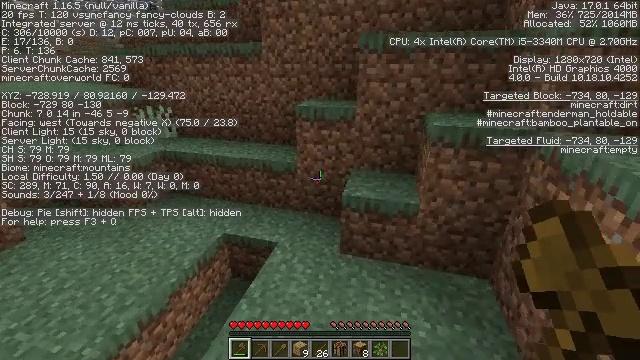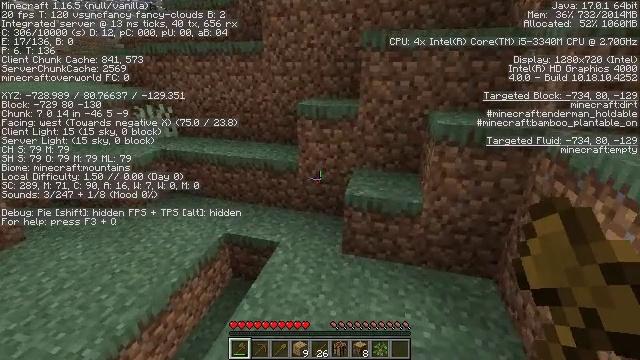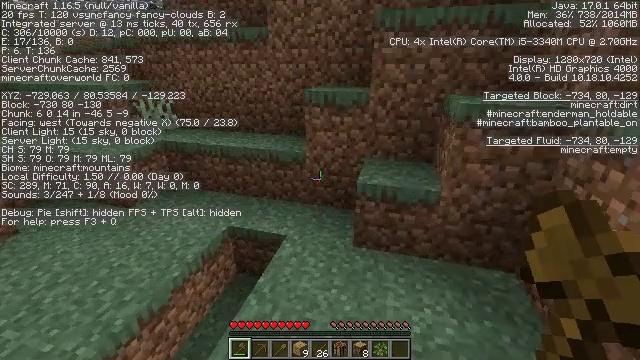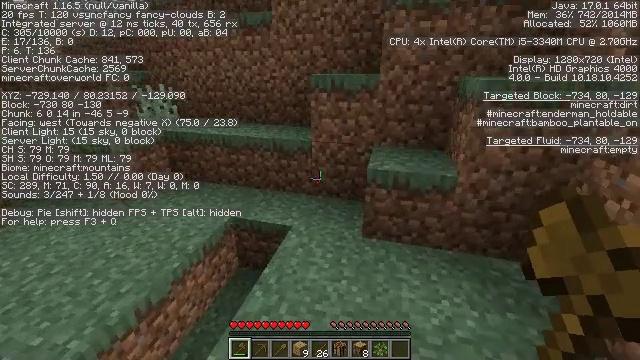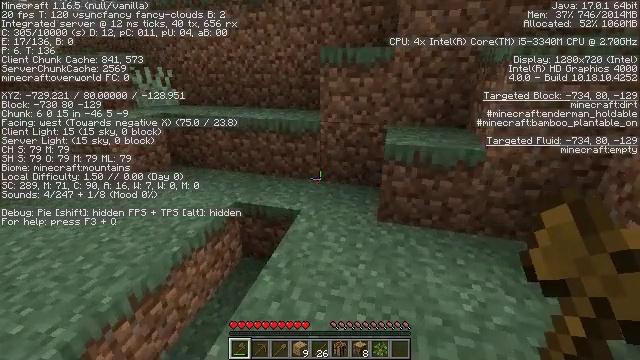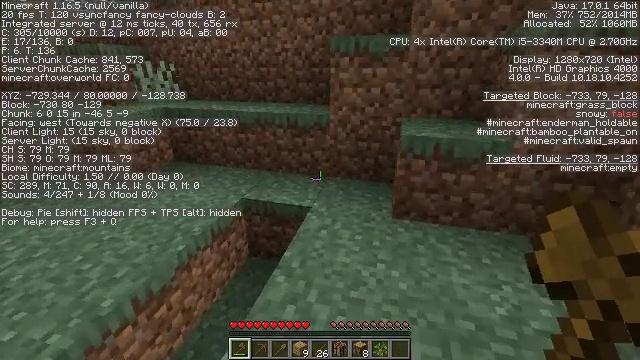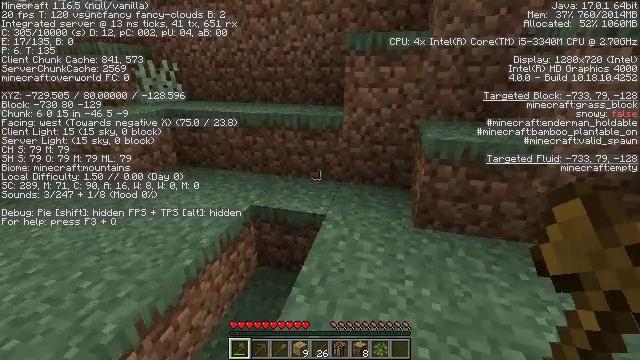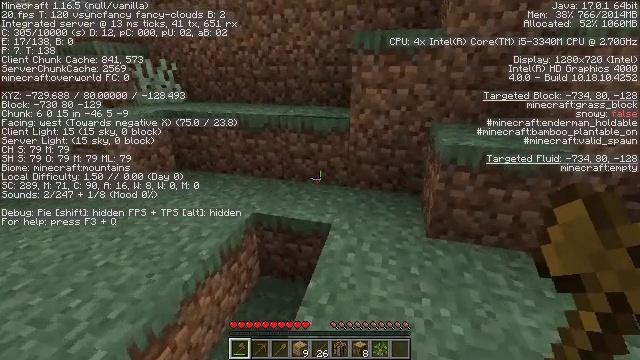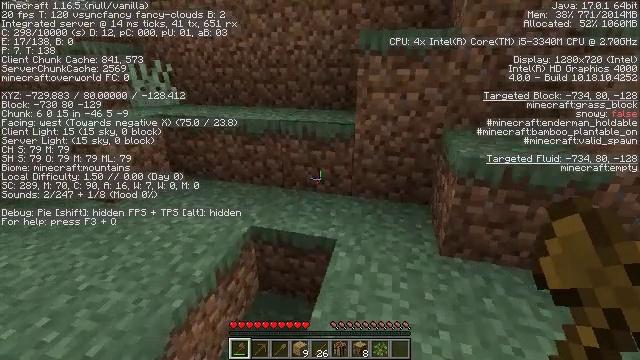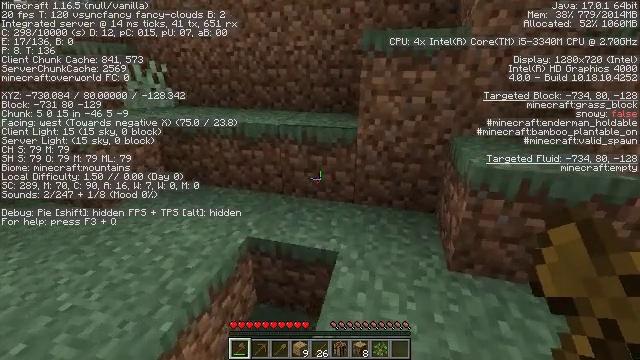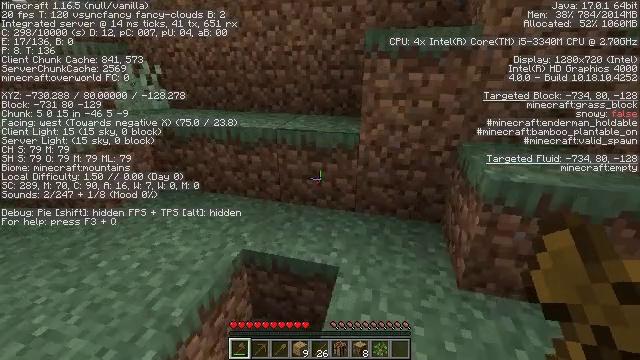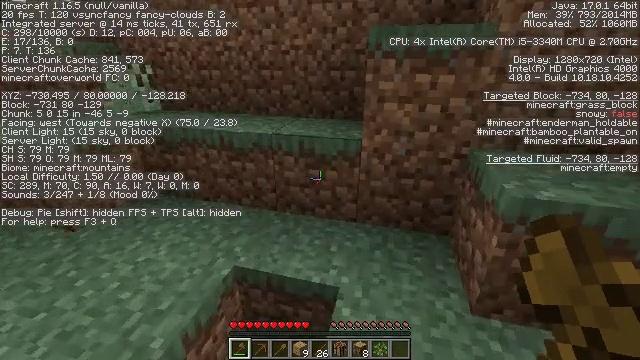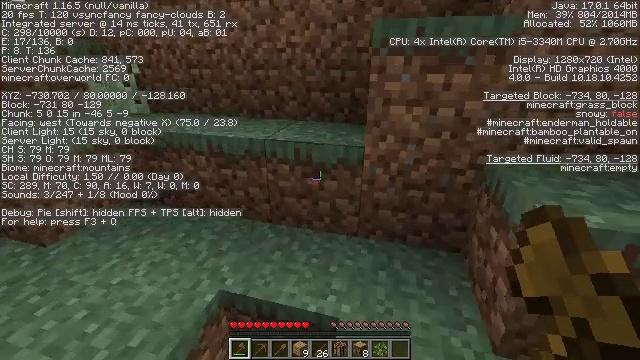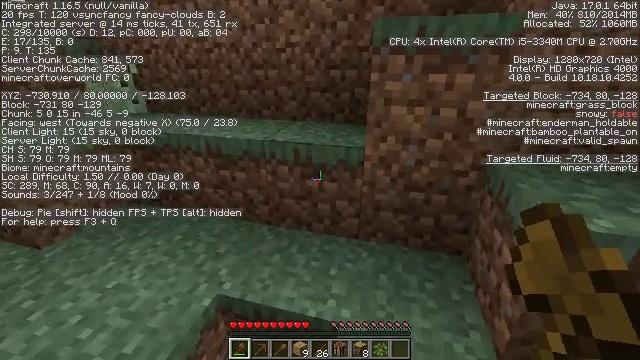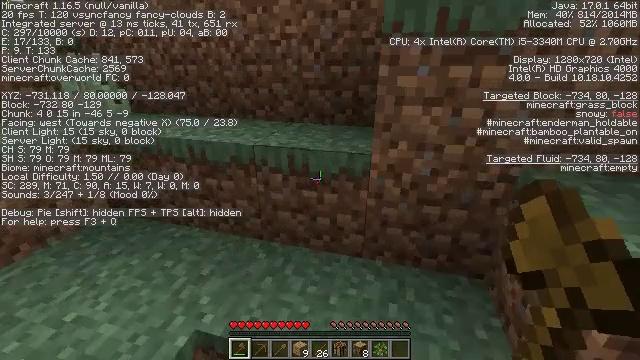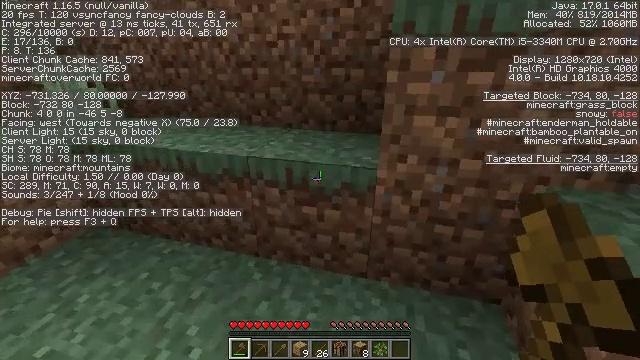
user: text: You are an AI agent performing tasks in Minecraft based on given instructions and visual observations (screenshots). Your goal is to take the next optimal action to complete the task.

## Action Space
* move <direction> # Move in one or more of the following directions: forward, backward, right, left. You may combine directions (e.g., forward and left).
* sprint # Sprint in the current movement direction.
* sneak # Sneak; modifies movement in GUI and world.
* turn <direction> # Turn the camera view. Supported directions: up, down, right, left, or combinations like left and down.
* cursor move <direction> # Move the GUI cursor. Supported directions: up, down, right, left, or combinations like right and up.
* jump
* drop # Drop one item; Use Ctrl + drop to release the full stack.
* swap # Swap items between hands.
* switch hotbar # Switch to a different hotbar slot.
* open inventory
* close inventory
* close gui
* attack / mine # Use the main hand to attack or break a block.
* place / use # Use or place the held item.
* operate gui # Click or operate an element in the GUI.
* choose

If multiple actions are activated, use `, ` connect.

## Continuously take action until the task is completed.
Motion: motion action
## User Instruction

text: Break the spruce leaves to clear the area.
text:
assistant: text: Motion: move forward and move left
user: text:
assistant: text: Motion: move forward and move left
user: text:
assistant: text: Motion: move forward and move left
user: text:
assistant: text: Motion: move forward and move left
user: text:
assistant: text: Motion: move forward and move left
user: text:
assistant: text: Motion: move forward
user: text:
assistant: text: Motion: move forward
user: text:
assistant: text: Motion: move forward
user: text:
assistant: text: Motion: move forward
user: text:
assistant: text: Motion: move forward
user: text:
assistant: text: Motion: move forward
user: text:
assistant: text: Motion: move forward
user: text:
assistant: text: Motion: move forward
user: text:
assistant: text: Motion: move forward
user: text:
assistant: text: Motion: move forward
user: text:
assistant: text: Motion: move forward
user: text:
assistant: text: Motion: move forward
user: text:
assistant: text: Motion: move forward
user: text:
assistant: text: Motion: move forward and move left
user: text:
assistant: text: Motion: move forward and move left
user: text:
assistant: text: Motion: move forward and move left
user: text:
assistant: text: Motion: move forward and move left
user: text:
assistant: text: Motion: move forward and move left
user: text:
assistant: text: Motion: move forward and move left
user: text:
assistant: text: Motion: move forward and move left
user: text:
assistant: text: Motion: move forward and move left
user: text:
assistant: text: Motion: move forward and move left
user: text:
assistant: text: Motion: move forward and move left
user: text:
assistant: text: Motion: move forward and move left
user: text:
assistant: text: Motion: move forward and move left, jump